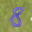
Label: 8